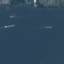
Land use / land cover class: SeaLake